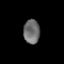
Tissue: lung
Cell type: Epithelial cells
Senescence score: 0.1621
Nuclear area (px): 381
Mean DAPI intensity: 110.273